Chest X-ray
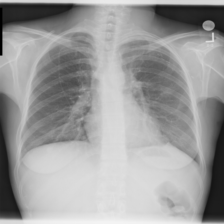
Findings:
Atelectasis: negative
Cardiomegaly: negative
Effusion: negative
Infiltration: negative
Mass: negative
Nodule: negative
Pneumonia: negative
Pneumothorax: negative
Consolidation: negative
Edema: negative
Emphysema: negative
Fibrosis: negative
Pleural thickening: negative
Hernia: negative